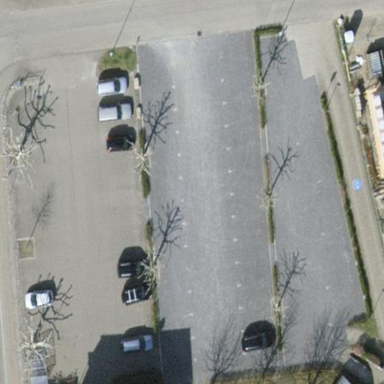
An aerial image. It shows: Parking area with surface.